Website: macys
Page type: billing-address
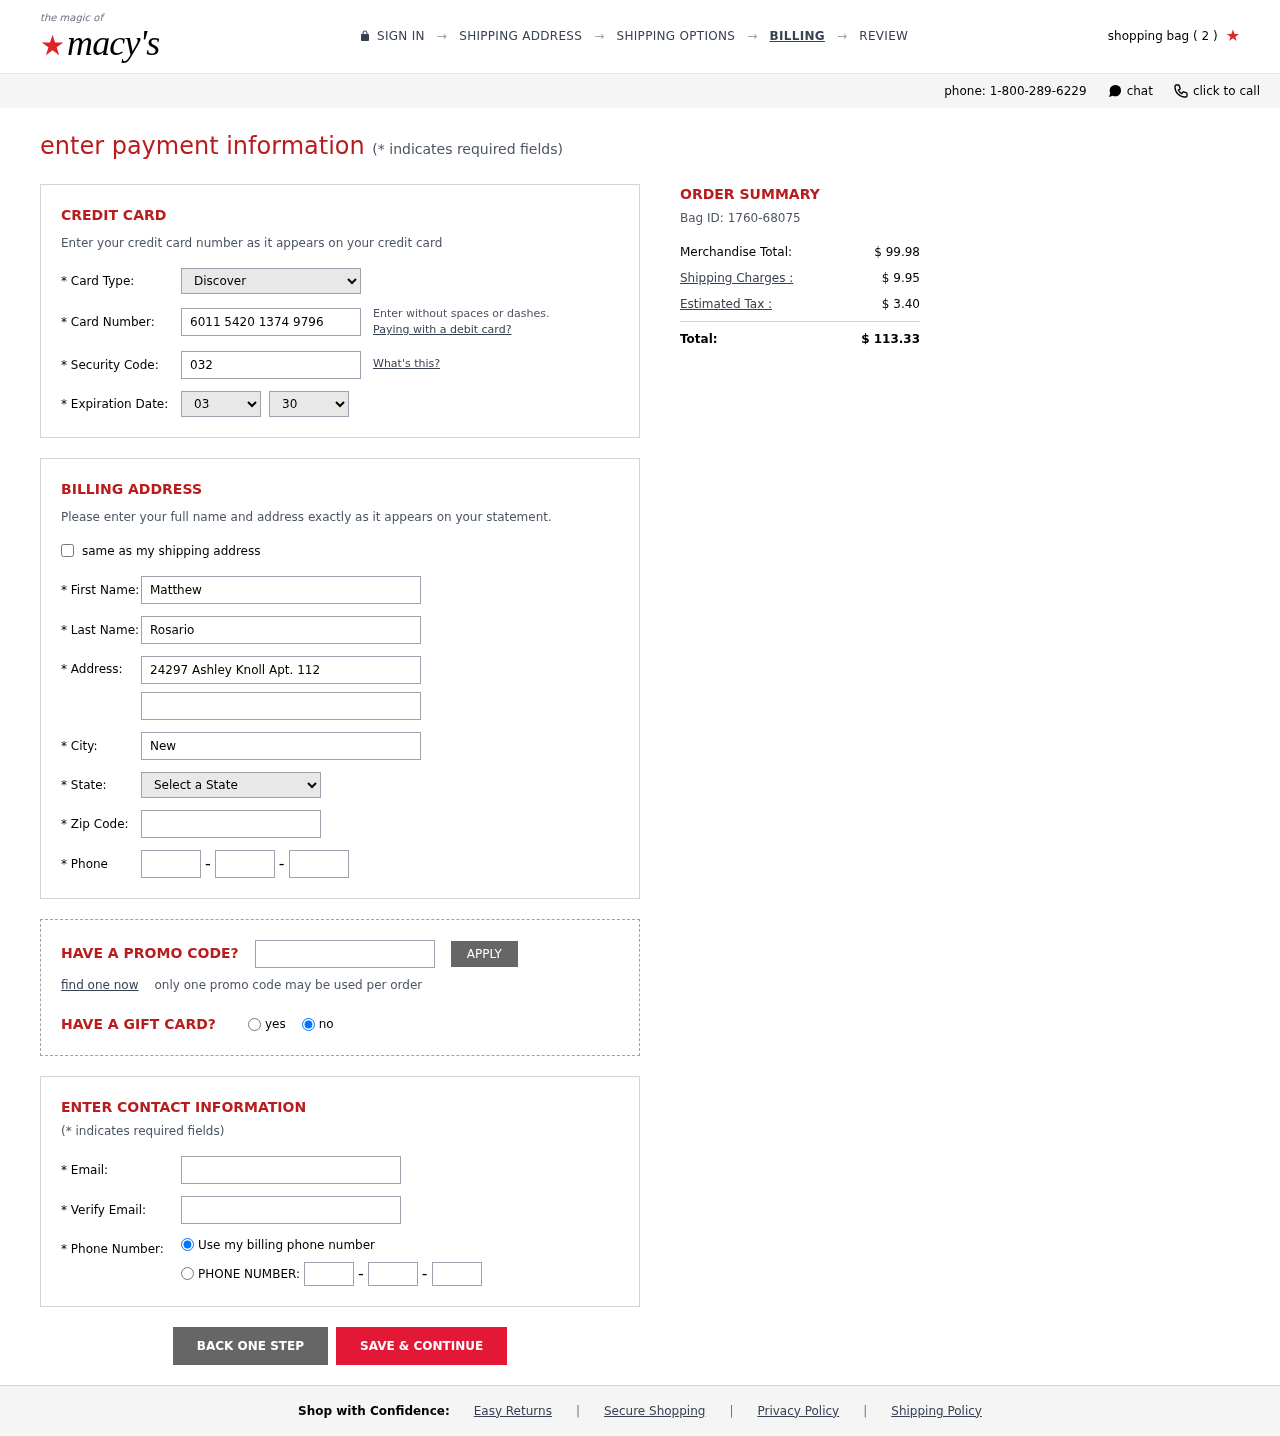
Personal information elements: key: PII_CARD_CVV
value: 032
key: PII_CARD_EXPIRY_MONTH
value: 03
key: PII_CARD_EXPIRY_YEAR
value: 30
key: PII_CARD_NUMBER
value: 6011 5420 1374 9796
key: PII_CARD_TYPE
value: Discover
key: PII_CITY
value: New Gary
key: PII_EMAIL
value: matthewrosario@yahoo.com
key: PII_FIRSTNAME
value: Matthew
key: PII_LASTNAME
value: Rosario
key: PII_PHONE_AREA
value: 623
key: PII_PHONE_PREFIX
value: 915
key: PII_PHONE_SUFFIX
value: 6178
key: PII_POSTCODE
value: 07414
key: PII_STATE_ABBR
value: HI
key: PII_STREET
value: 24297 Ashley Knoll Apt. 112
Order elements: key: ORDER_NUM_ITEMS
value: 2
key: ORDER_ID
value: Bag ID: 1760-68075
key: ORDER_SUBTOTAL
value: $ 99.98
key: ORDER_SHIPPING_COST
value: $ 9.95
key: ORDER_TAX
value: $ 3.40
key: ORDER_TOTAL
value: $ 113.33